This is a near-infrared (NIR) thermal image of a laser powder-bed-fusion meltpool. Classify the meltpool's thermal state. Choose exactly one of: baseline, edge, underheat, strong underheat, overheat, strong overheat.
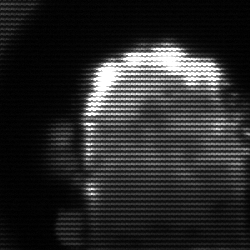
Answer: baseline